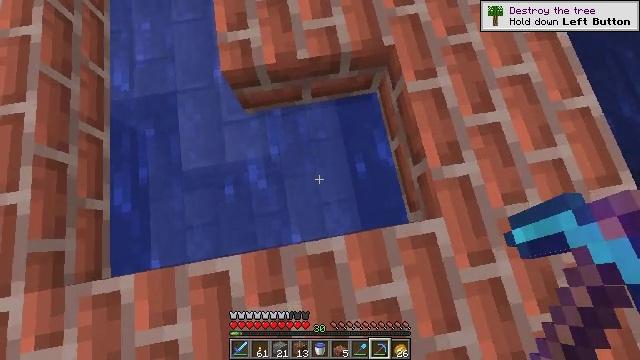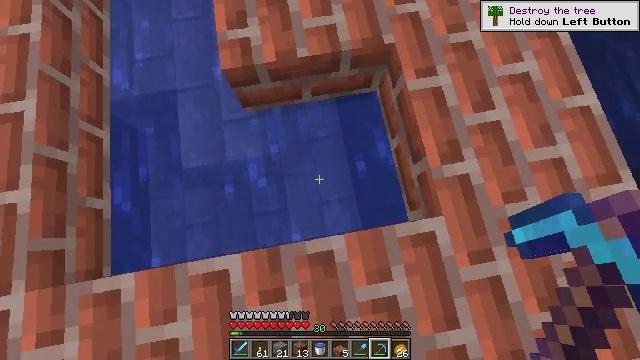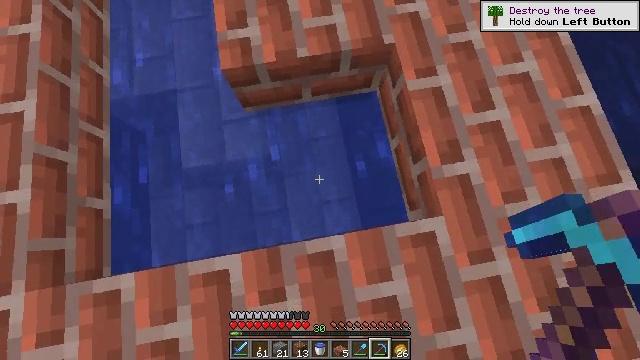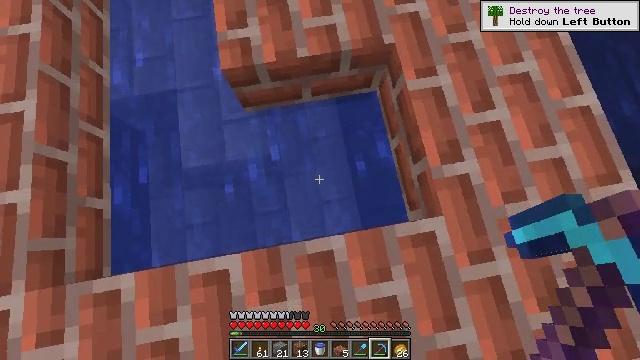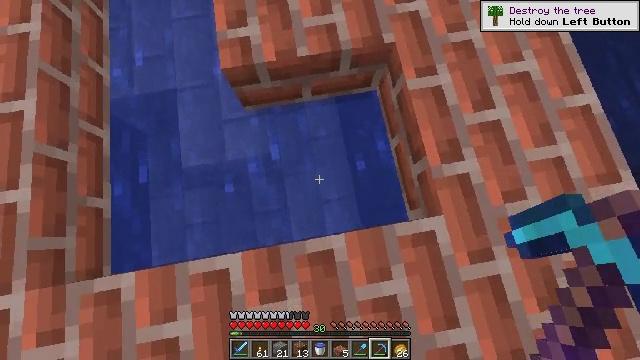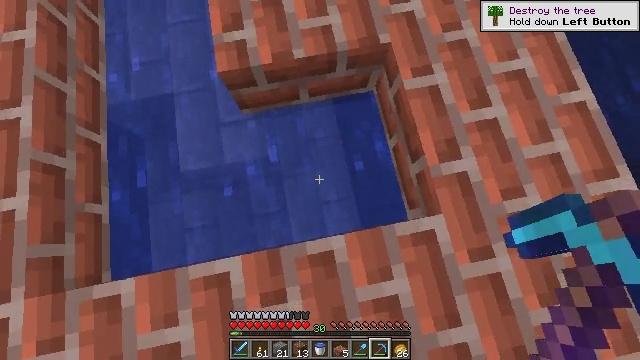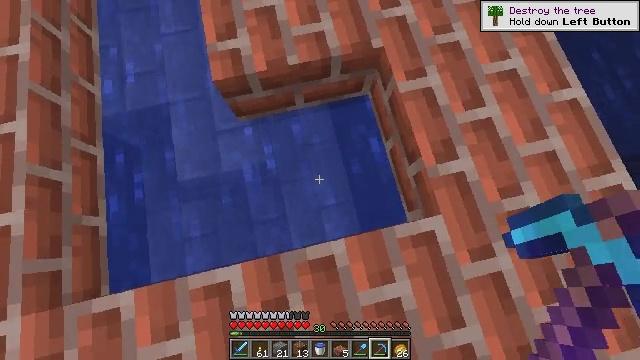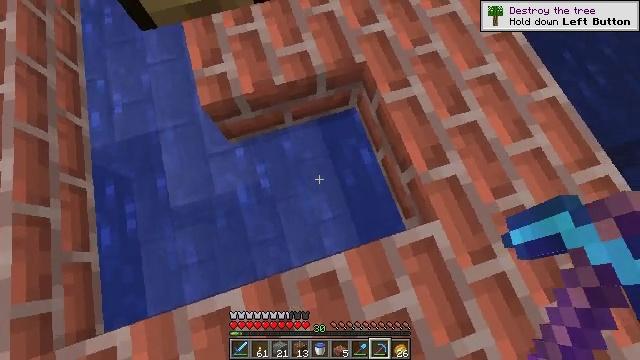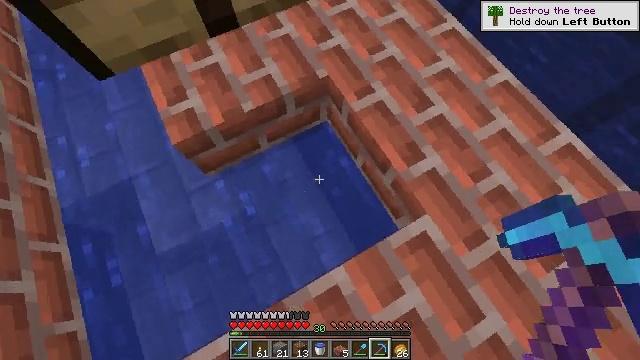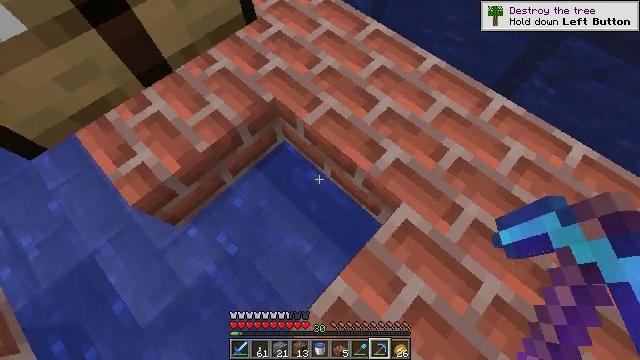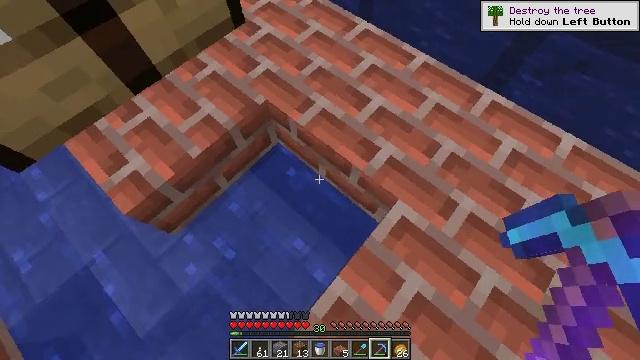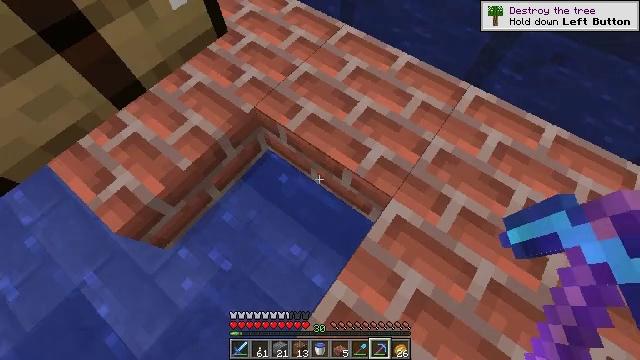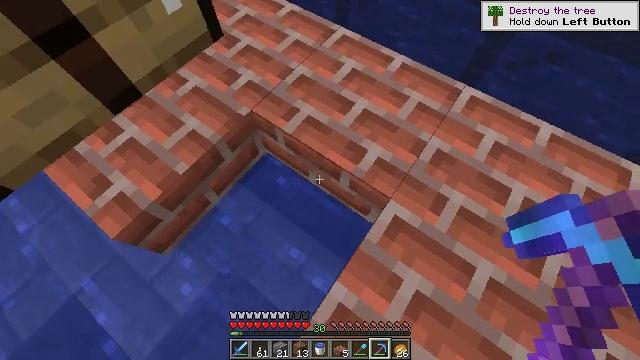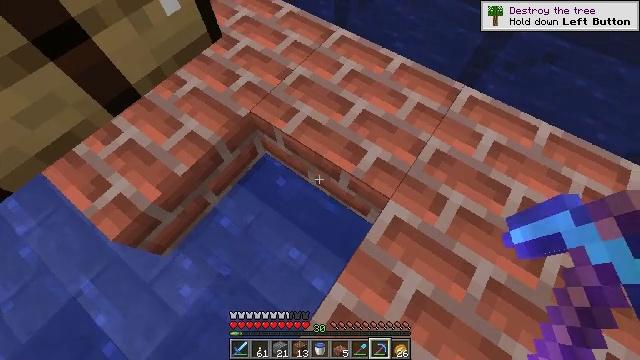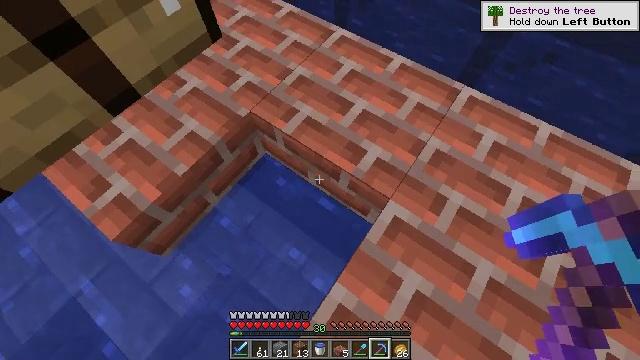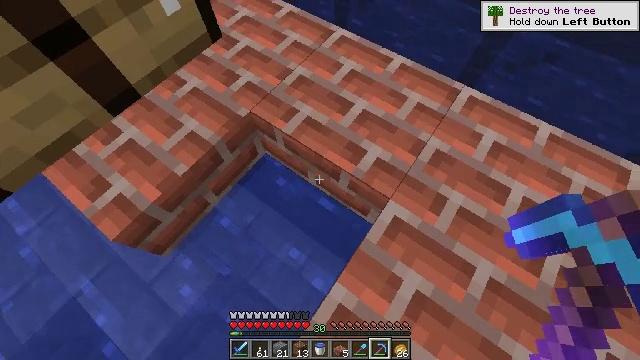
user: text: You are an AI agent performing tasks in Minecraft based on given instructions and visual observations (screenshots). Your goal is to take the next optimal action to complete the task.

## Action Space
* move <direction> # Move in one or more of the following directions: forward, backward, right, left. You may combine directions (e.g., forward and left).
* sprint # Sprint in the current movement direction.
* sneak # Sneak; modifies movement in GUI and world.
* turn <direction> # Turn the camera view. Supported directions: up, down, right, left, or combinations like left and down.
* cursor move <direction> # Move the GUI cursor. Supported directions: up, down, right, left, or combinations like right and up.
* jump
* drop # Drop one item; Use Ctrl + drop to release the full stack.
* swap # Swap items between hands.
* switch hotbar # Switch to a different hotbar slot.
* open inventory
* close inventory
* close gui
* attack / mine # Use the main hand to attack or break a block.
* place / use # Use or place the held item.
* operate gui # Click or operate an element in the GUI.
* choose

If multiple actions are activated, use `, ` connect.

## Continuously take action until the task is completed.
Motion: motion action
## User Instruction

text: Gather brick slab by mining.
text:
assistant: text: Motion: sneak
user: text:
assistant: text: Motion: sneak
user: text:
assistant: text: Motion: sneak
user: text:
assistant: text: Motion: sneak
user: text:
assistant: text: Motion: sneak, turn right
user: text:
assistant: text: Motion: sneak, turn right and up
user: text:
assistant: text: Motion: sneak, turn right and up
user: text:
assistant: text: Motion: sneak, turn right and up
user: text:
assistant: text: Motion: sneak, turn right and up
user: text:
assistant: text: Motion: sneak, turn right
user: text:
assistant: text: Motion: sneak, turn right
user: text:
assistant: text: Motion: sneak, turn right
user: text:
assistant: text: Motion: sneak
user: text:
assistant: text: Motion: sneak
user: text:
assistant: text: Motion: sneak
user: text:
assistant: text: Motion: sneak
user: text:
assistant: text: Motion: sneak
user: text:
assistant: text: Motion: sneak
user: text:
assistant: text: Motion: sneak
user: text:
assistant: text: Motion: sneak
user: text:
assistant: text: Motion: sneak, turn left and down
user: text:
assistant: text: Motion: sneak, turn left and down
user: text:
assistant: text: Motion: sneak
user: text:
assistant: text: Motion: sneak
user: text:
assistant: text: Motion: sneak
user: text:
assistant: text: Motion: sneak
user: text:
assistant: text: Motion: sneak, turn right and up
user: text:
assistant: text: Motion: sneak, turn right and up
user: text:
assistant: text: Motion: sneak, turn right and up
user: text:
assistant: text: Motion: sneak